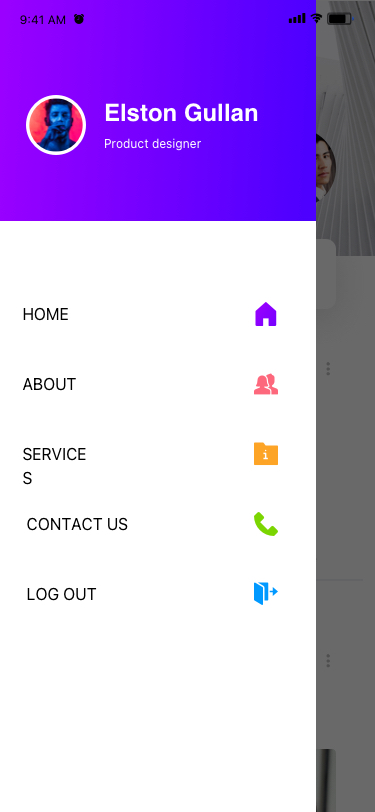
Text in this UI design:
Elston Gullan
Product designer
HOME
CONTACT US
ABOUT
LOG OUT
SERVICES
9:41 AM